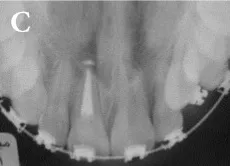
After 20 months of calcium hydroxide placement.
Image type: radiology (x_ray)